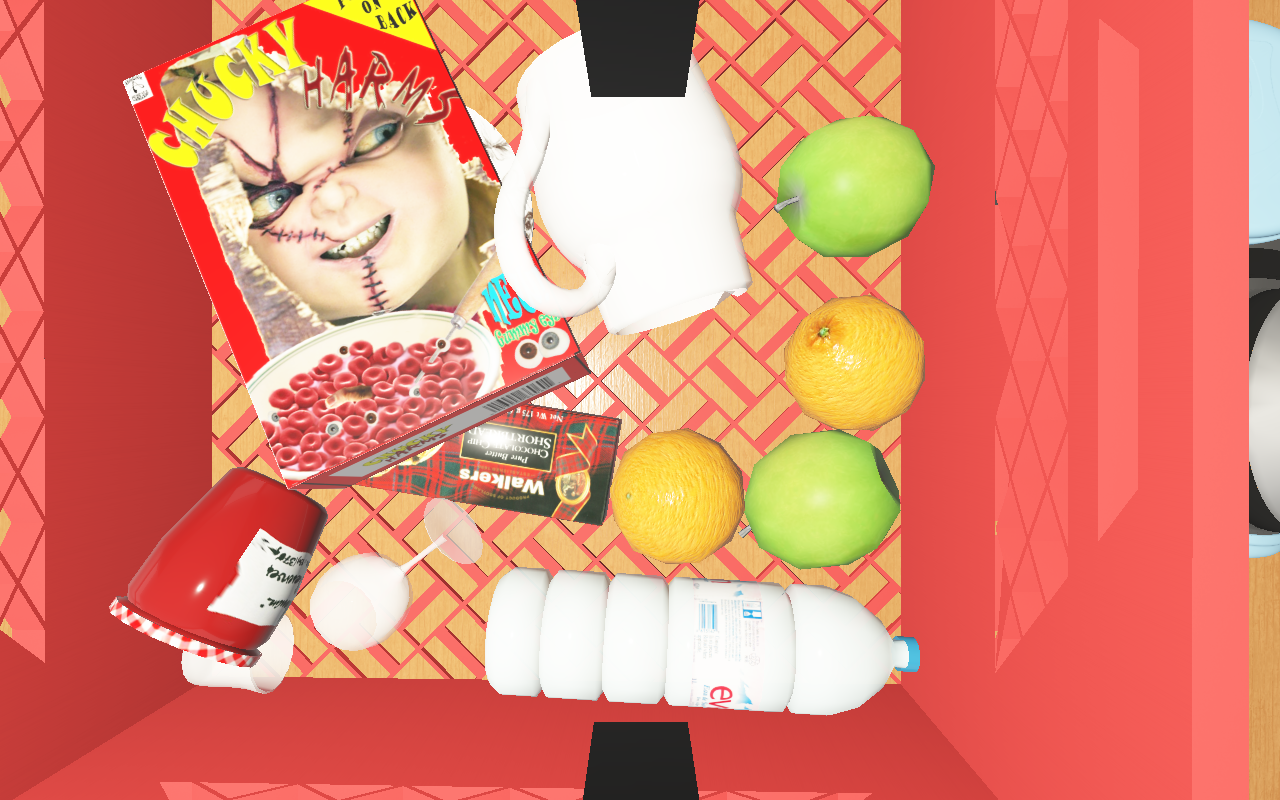
Objects in the scene:
carafe
water bottle
apple
orange
orange
plate
glass
wineglass
honey jar
jam jar
cereal box
biscuit box